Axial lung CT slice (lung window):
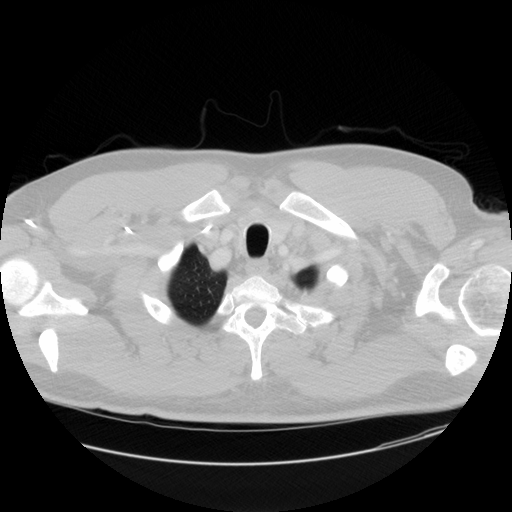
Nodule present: no